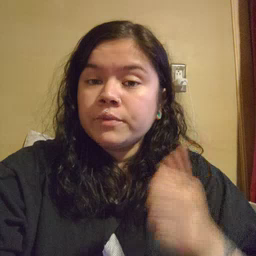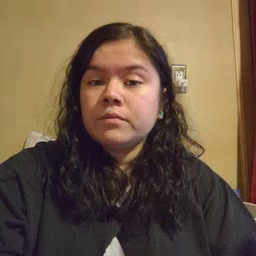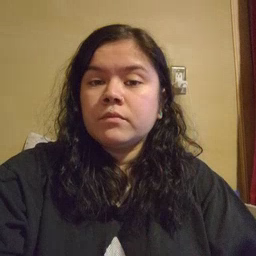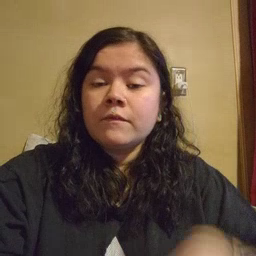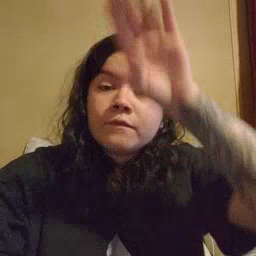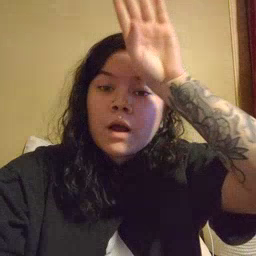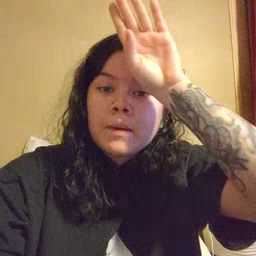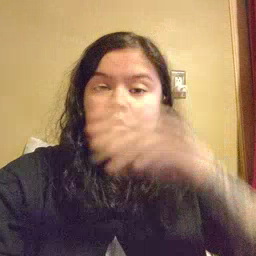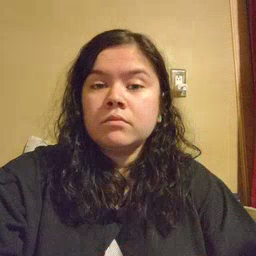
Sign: fireman